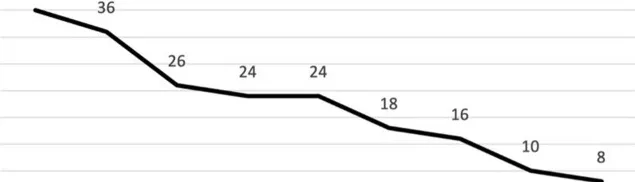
Changes in family accommodation throughout treatment. FAS, Family Accommodation Scale.
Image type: electrography (ekg)